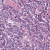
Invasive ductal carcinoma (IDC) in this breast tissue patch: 1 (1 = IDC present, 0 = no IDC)